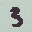
Label: 3